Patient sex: F
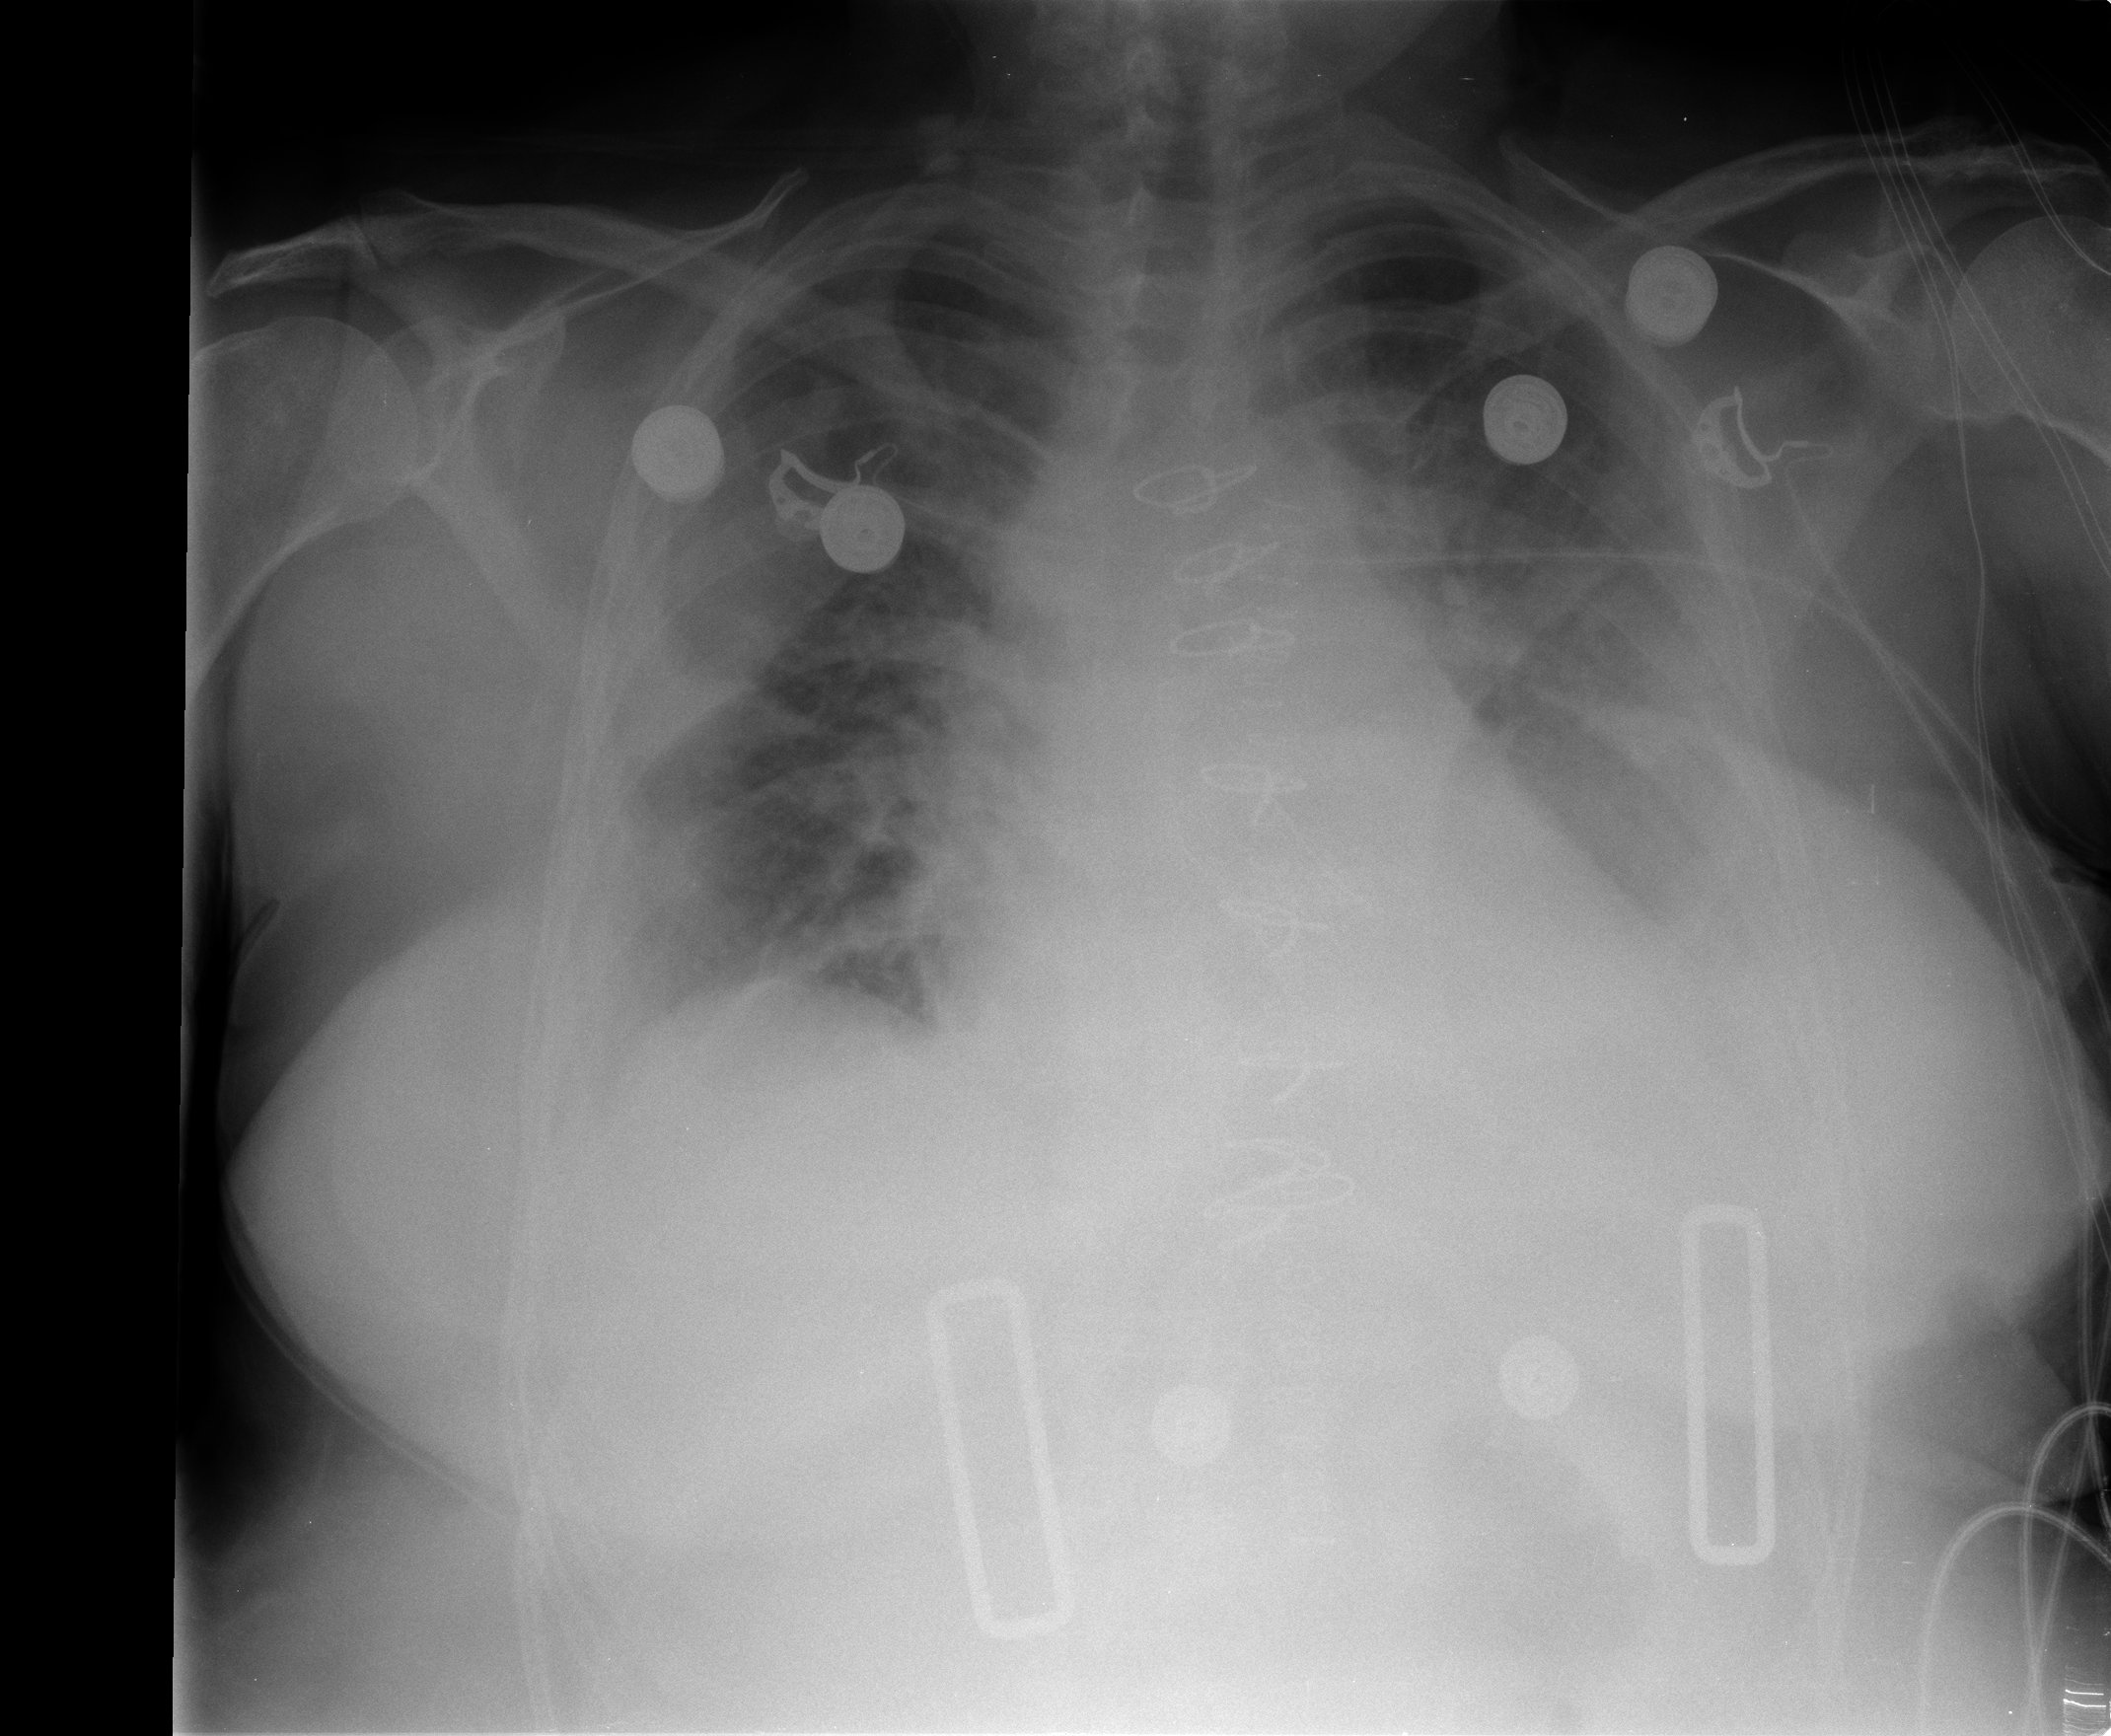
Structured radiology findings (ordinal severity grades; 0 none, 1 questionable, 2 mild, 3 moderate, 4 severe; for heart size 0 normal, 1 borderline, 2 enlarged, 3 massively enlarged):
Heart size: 2
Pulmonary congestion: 3
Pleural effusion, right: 2
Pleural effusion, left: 3
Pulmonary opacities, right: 2
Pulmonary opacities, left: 2
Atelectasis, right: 2
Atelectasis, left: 3